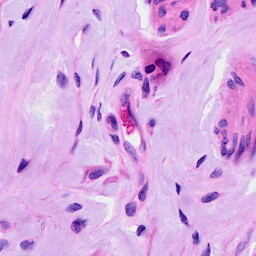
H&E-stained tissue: Ovarian